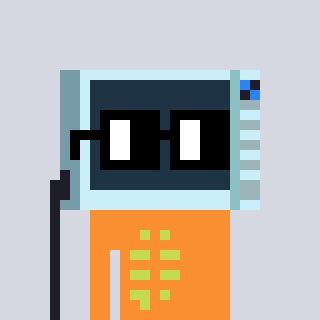
a pixel art character with square black glasses, a microwave-shaped head and a orange-colored body on a cool background